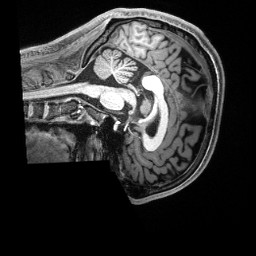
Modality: T1w
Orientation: sagittal
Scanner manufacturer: siemens
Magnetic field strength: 3 T
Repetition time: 2.5 s
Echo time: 0.00231 s